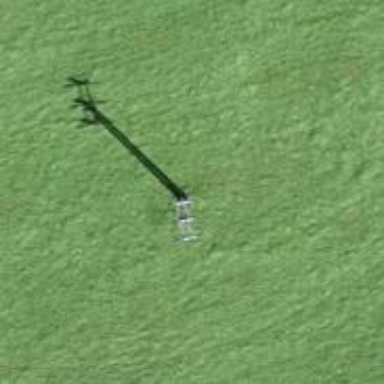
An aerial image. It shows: Power pole.